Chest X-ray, PA view. Patient: 27 years old, sex F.
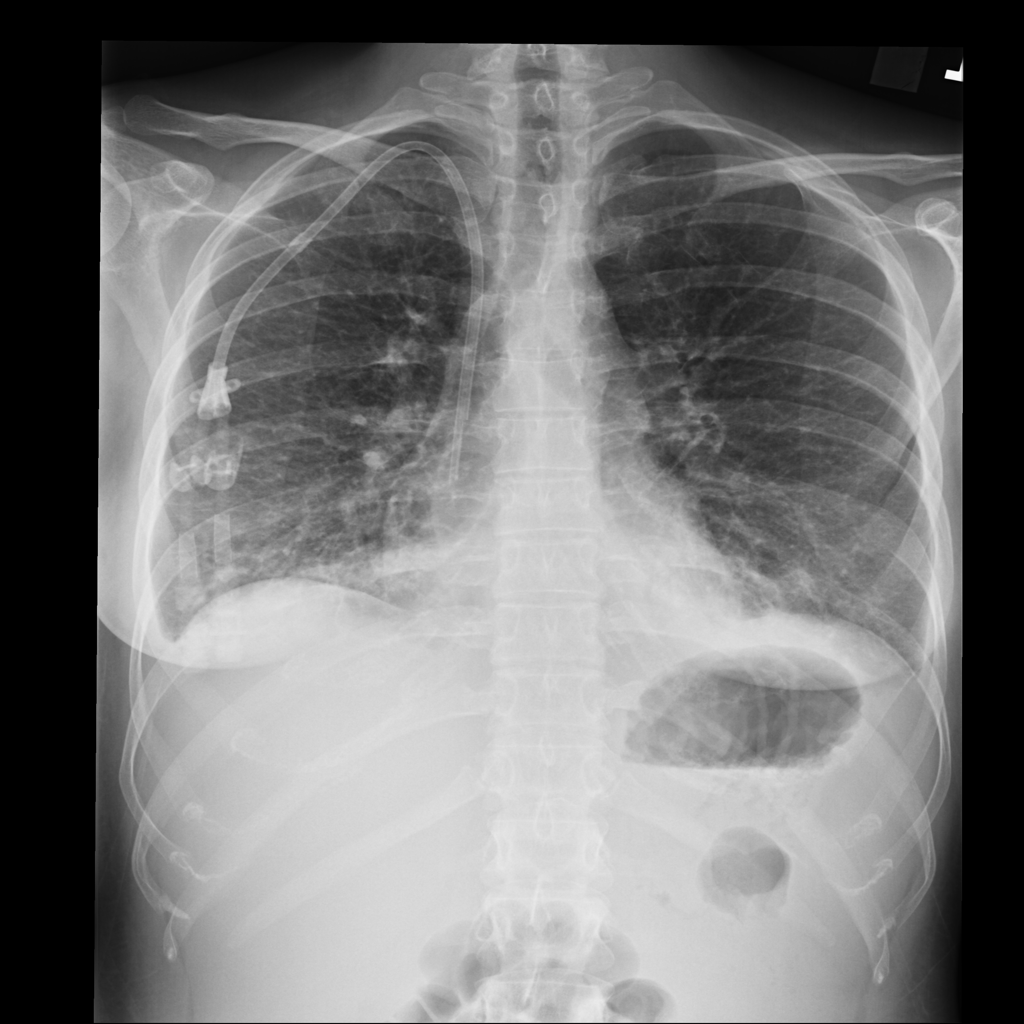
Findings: Effusion, Infiltration